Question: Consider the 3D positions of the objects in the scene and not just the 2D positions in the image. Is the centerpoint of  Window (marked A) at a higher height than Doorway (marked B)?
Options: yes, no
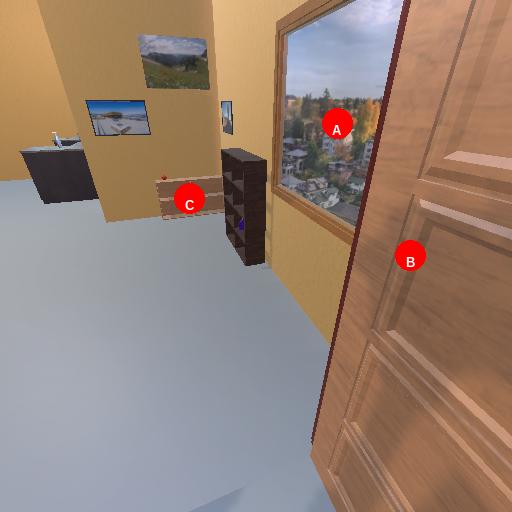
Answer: yes